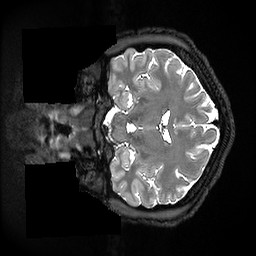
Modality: T2w
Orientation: coronal
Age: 23
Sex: female
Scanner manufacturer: ge
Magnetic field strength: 3 T
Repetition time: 3.202 s
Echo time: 0.0671 s